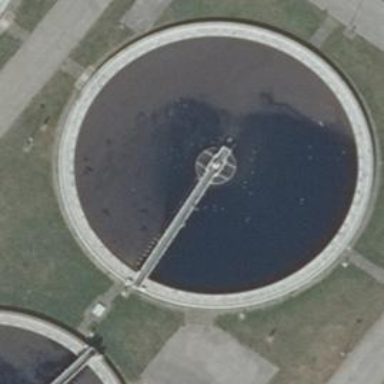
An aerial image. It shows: Wastewater reservoir formed by natural water.